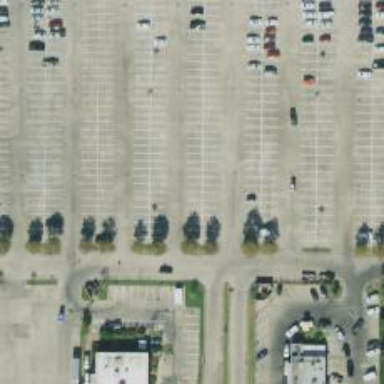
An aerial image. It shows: Parking space.